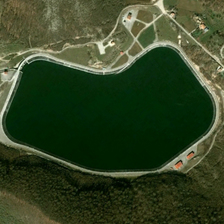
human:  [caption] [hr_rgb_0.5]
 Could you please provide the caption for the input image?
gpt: some red roofed houses are built around the lake .

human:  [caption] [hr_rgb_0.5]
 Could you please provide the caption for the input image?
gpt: in front of the lake is a forest .

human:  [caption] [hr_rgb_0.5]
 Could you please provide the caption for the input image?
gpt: some red roofed houses are built around the lake .

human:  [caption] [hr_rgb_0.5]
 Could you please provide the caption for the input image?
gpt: in front of the lake is a forest .

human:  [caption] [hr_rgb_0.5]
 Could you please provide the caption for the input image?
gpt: some red roofed houses are built around the lake .